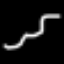
Label: squiggle